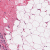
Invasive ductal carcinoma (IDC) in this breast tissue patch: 0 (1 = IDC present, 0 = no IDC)